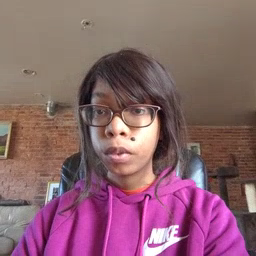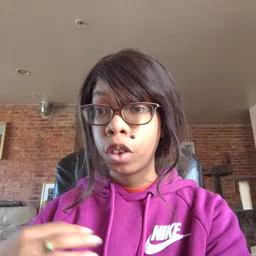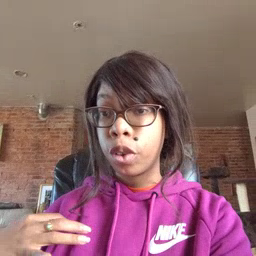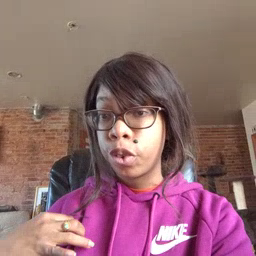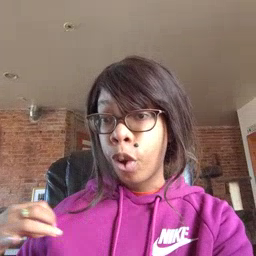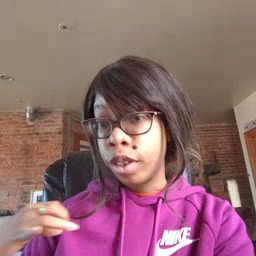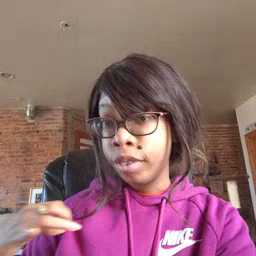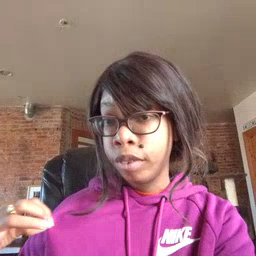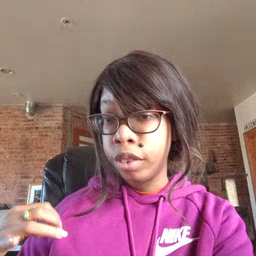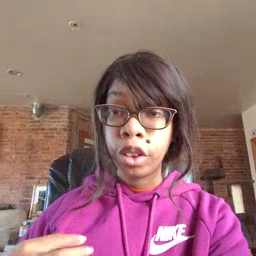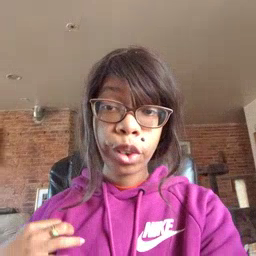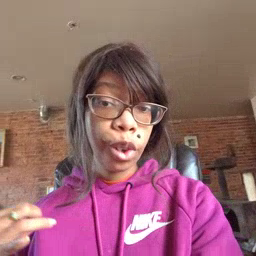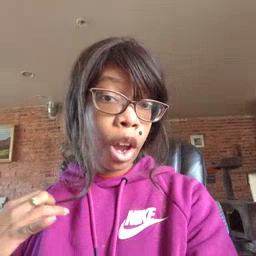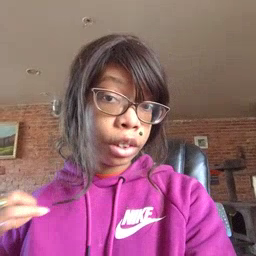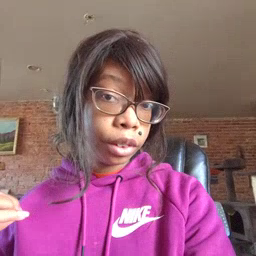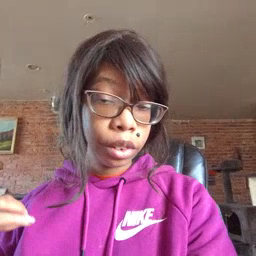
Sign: shirt